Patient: sex M, age 67
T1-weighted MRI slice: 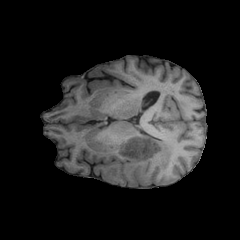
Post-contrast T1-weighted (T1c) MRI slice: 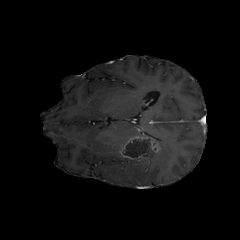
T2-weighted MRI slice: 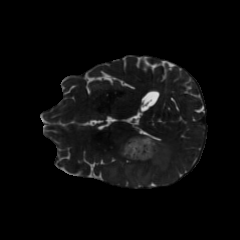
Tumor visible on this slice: yes
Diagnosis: Glioblastoma, IDH-wildtype
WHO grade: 4